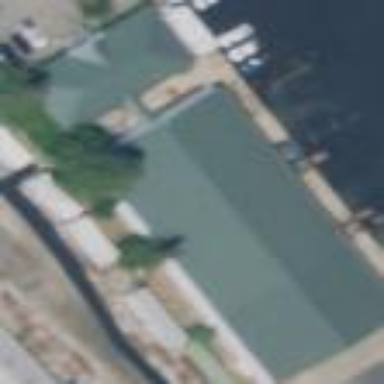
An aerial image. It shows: Industrial building.